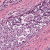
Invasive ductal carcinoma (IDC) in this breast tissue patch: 1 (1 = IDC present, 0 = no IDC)